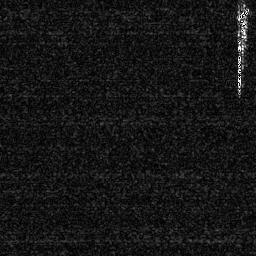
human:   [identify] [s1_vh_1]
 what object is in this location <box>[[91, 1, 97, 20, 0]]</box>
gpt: <ref>1 medium ship at the top right</ref>